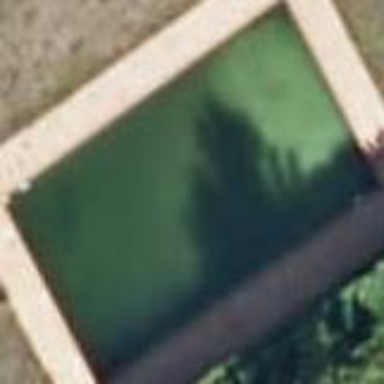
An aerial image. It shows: Swimming pool located in leisure land.